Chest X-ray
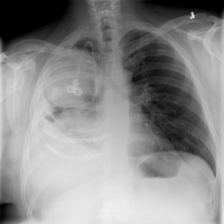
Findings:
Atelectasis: negative
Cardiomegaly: negative
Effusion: negative
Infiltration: negative
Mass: positive
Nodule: negative
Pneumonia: negative
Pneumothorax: negative
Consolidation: negative
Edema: negative
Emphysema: negative
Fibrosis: negative
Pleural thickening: negative
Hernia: negative